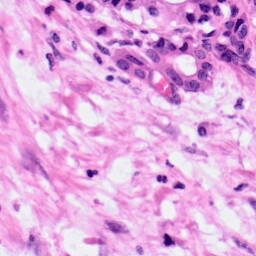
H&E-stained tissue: Pancreatic